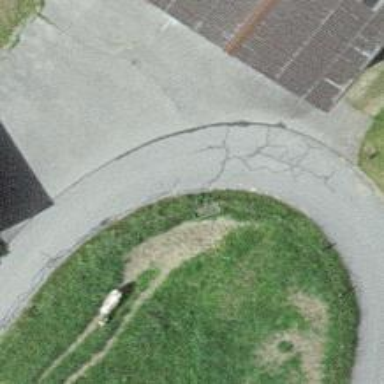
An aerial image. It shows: Well-maintained track road with grade 1 tracktype.